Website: home-depot
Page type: customer-info-address
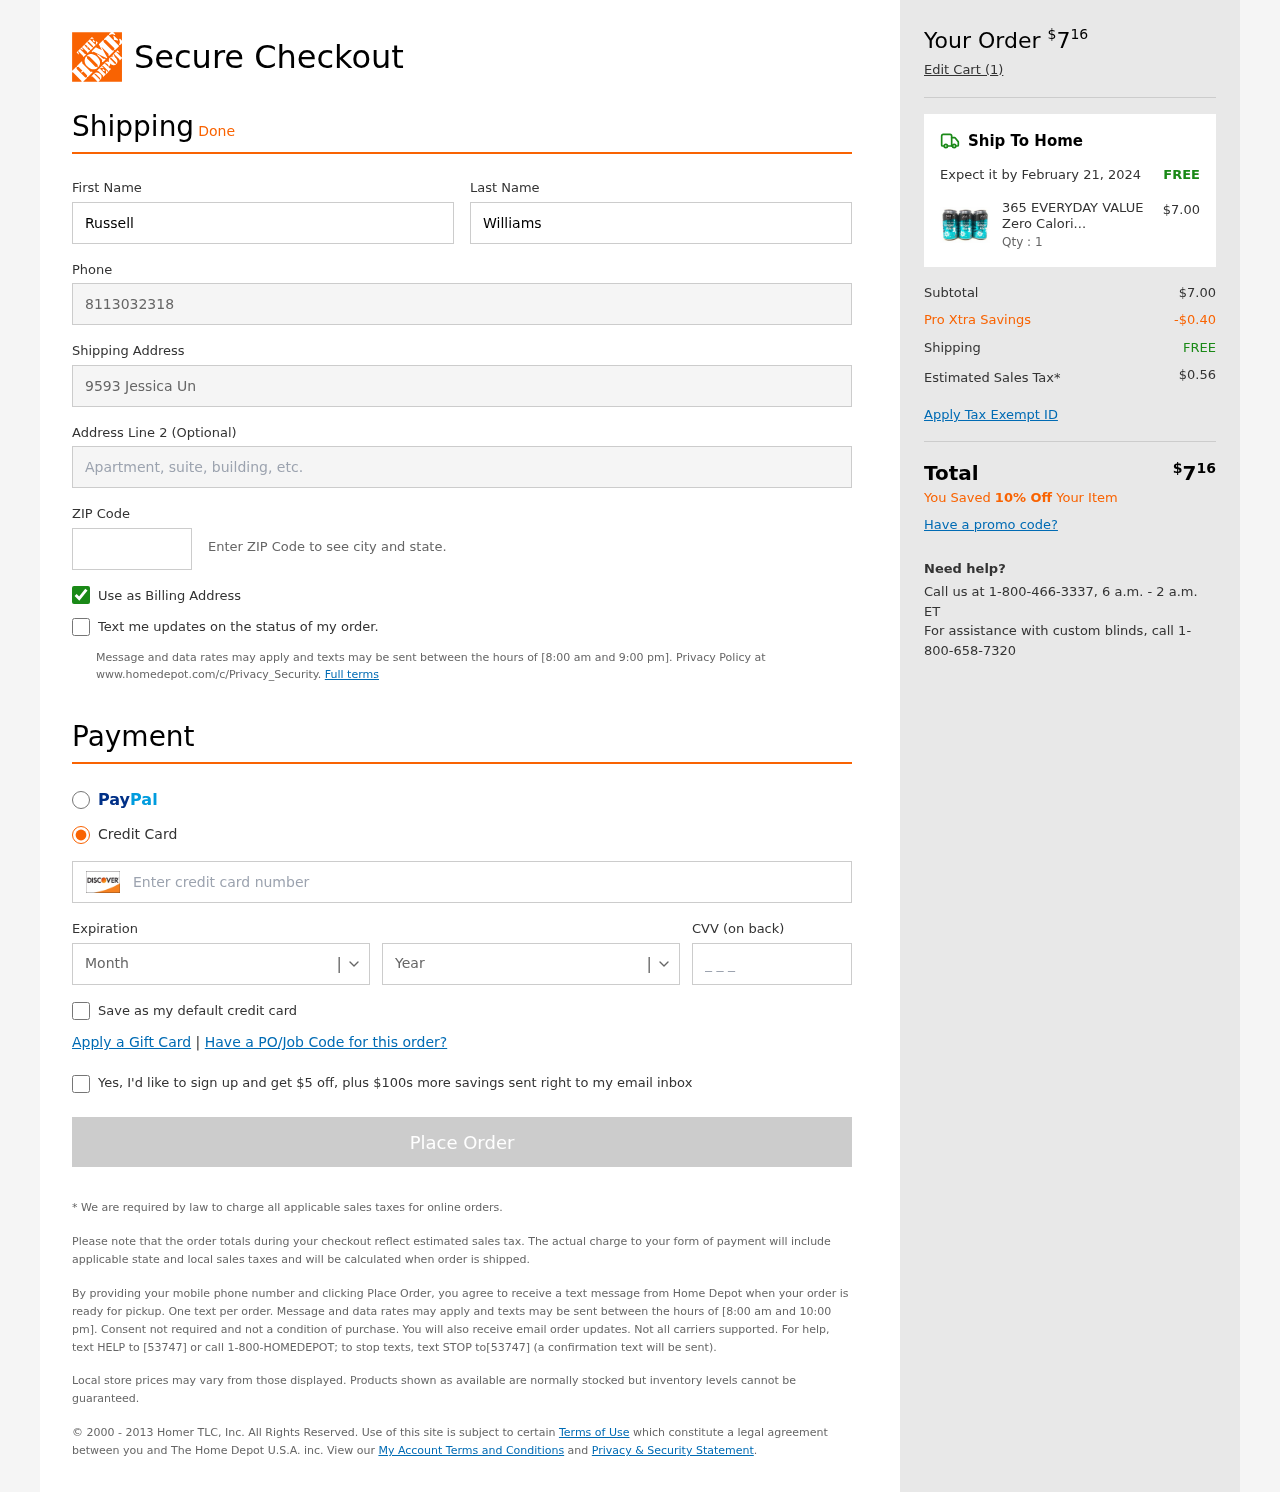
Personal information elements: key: PII_CARD_CVV
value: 980
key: PII_CARD_EXPIRY_MONTH
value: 02
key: PII_CARD_EXPIRY_YEAR
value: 26
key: PII_CARD_NUMBER
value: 6555 0690 6620 4380
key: PII_FIRSTNAME
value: Russell
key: PII_LASTNAME
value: Williams
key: PII_PHONE
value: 8113032318
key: PII_POSTCODE
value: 24881
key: PII_STREET
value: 9593 Jessica Union Apt. 098
Product elements: key: PRODUCT1_NAME
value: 365 EVERYDAY VALUE Zero Calorie Ginger Ale 6 Pack, 72 FZ
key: PRODUCT1_PRICE
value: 7
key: PRODUCT1_QUANTITY
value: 1
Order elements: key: ORDER_TOTAL
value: $716
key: ORDER_NUM_ITEMS
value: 1
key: ORDER_DELIVERY_DATE
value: February 21, 2024
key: ORDER_SHIPPING_COST
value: FREE
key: ORDER_SUBTOTAL
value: $7.00
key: ORDER_DISCOUNT
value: -$0.40
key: ORDER_SHIPPING_COST2
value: FREE
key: ORDER_TAX
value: $0.56
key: ORDER_TOTAL2
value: $716
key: ORDER_SAVINGS_MESSAGE
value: You Saved 10% Off Your Item